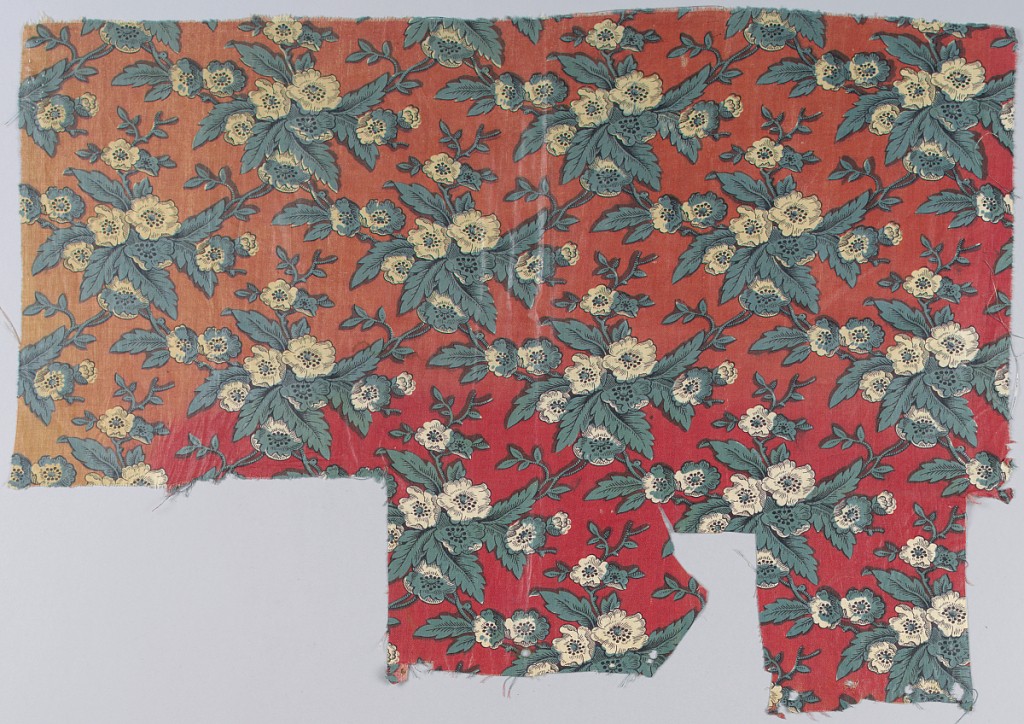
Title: Textile
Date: mid-19th century
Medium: cotton Technique: printed by engraved roller on plain weave
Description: Pattern of white flowers and green leaves forming bouquets, arranged in staggered rows, on a red ground. Outlines and shading in dark brown.